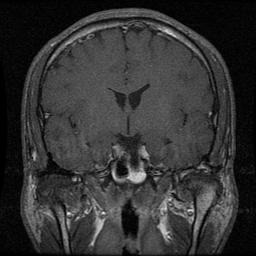
Label: pituitary